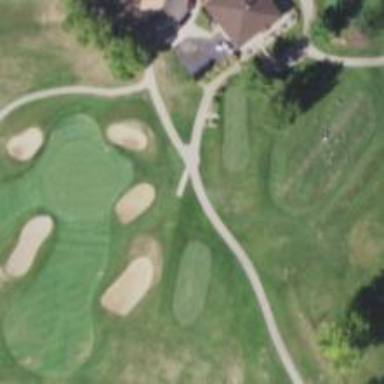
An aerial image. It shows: Service road designated as golf cart path.